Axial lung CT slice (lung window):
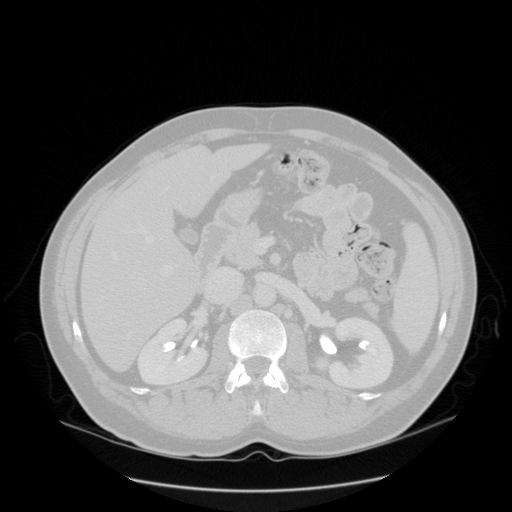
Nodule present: no